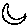
Label: moon